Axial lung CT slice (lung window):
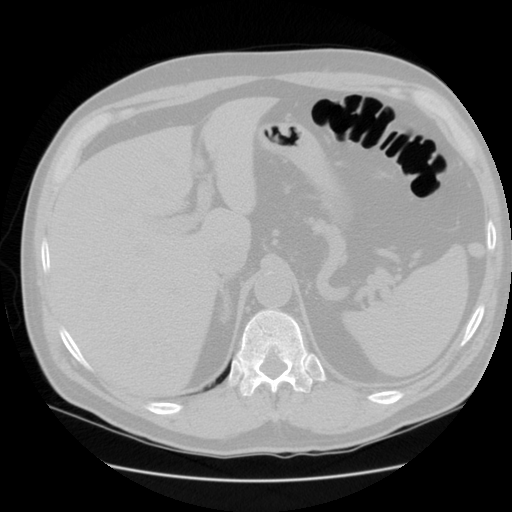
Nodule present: no